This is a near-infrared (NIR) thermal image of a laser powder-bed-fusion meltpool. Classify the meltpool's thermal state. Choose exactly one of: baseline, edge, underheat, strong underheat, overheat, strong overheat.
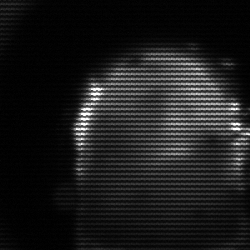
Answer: baseline